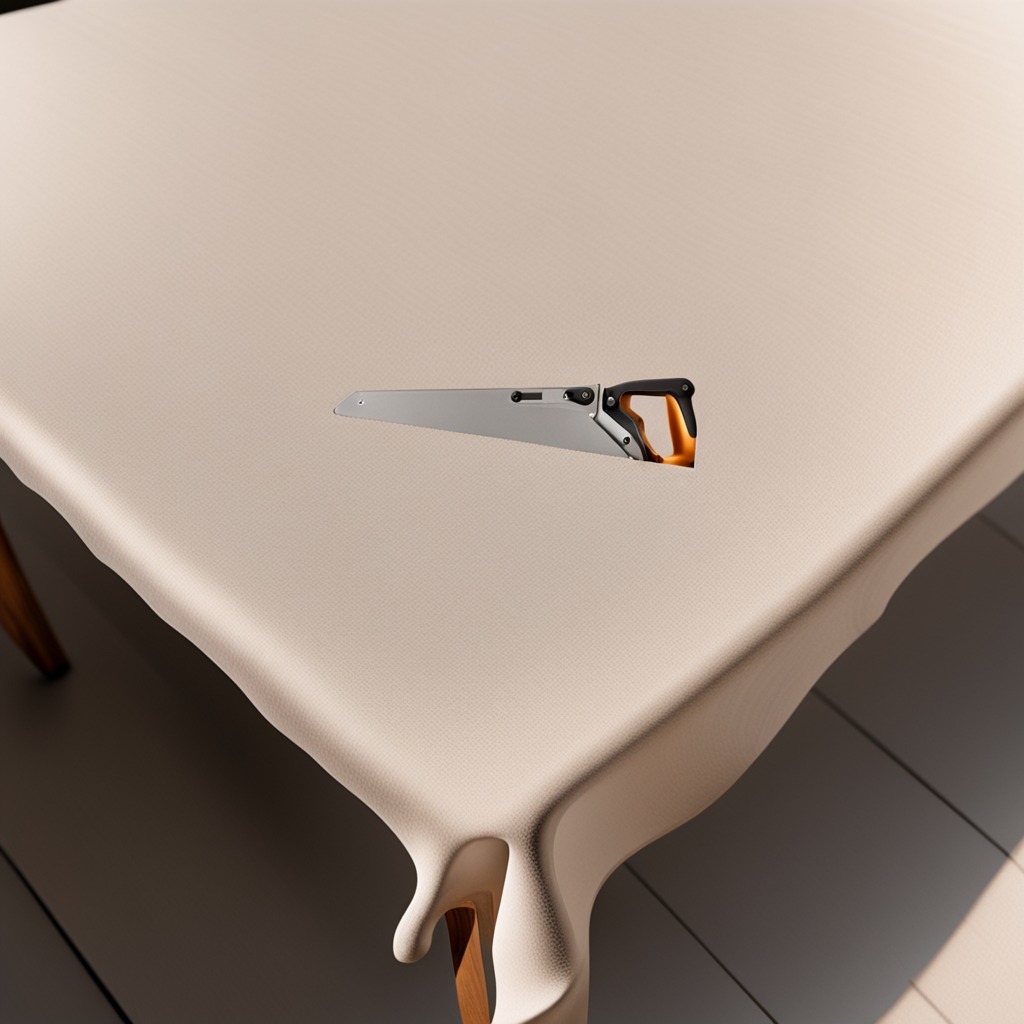
A metal saw lies on a wooden table.